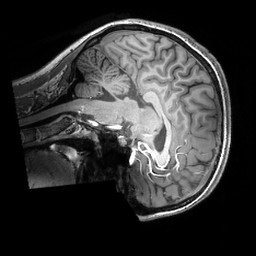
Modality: T1w
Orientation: sagittal
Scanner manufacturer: philips
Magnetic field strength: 7 T
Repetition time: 0.008 s
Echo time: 0.001974 s